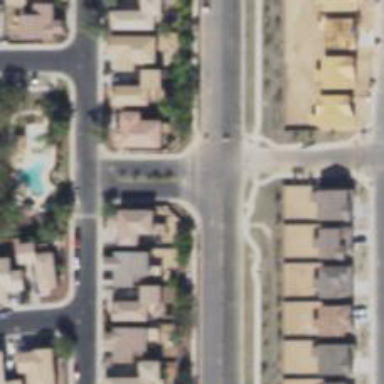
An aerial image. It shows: Asphalt road in residential area.